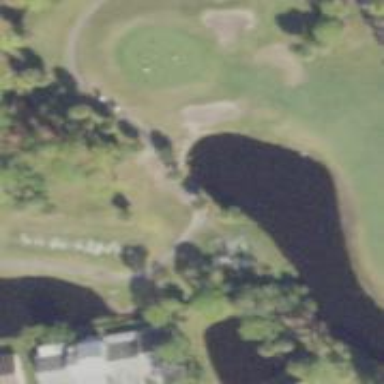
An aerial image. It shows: Path for golf carts.